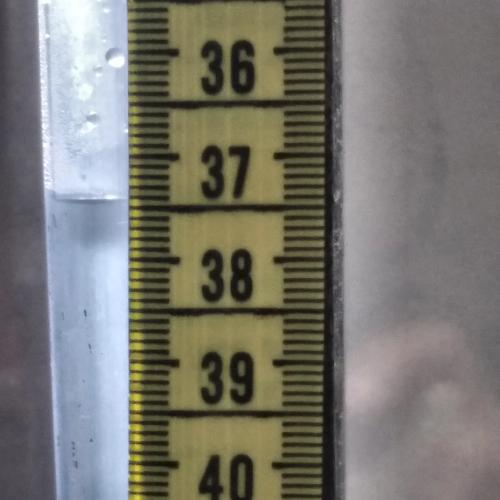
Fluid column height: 37.4 cm